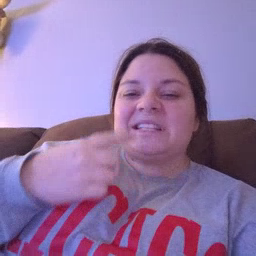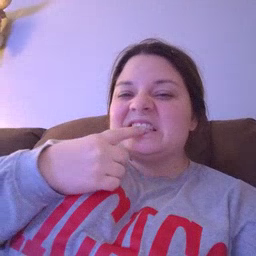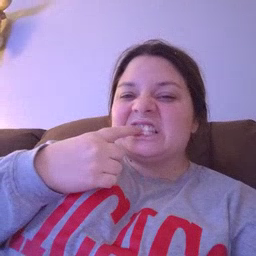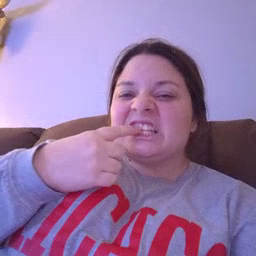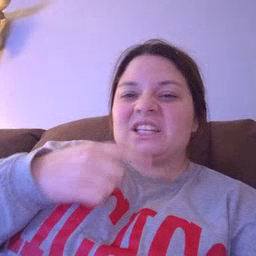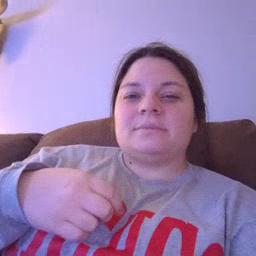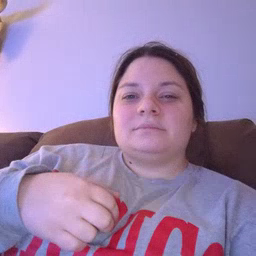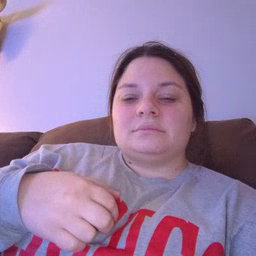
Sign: tooth